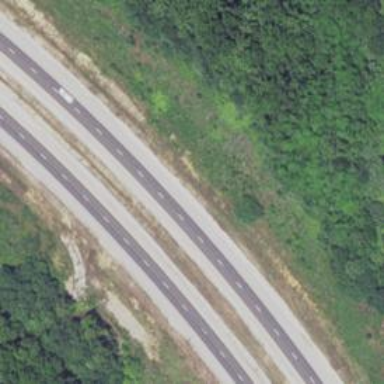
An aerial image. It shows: Motorway.